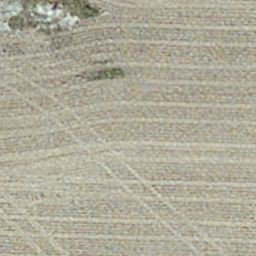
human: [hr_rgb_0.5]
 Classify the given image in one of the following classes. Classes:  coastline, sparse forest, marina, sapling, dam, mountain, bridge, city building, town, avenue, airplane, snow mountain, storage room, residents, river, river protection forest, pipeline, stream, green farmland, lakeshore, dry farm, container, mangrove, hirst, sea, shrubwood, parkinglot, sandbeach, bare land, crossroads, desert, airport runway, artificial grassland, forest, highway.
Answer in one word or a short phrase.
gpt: dry farm